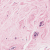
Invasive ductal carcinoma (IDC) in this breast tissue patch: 0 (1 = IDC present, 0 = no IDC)